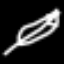
Label: leaf